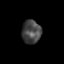
Tissue: skin
Cell type: Epithelial cells
Senescence score: 0.2546
Nuclear area (px): 440
Mean DAPI intensity: 70.089